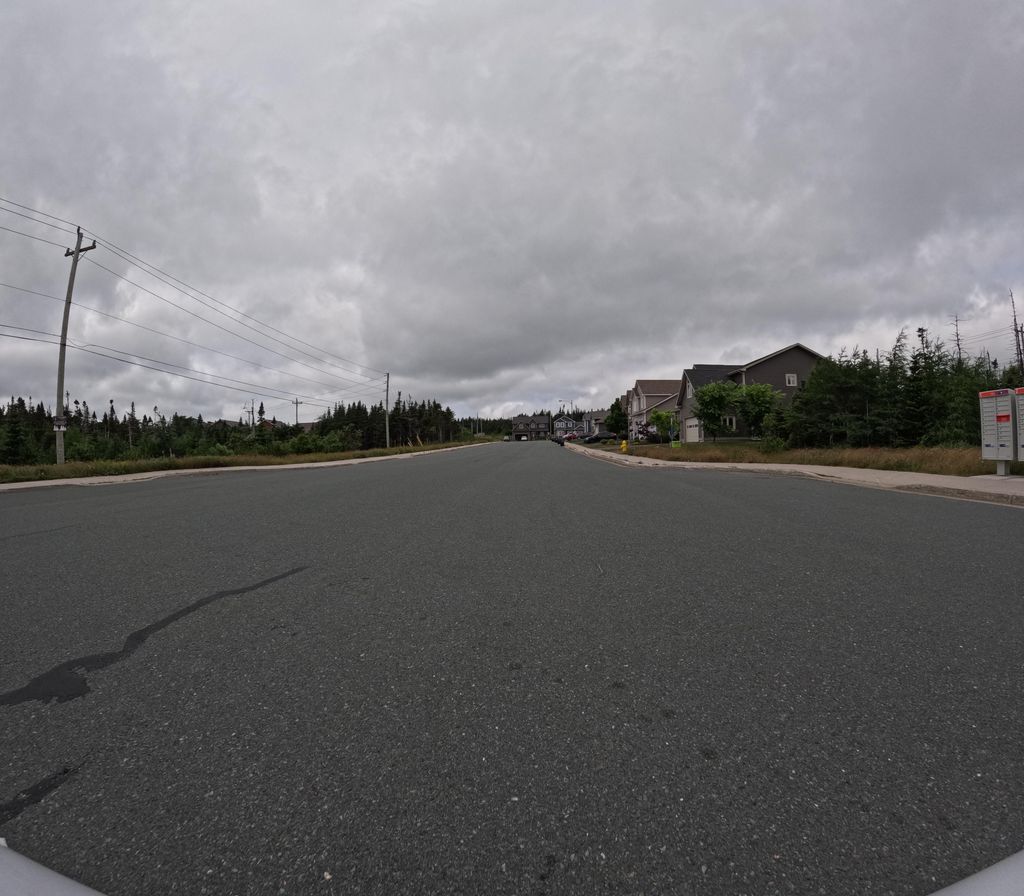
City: st_johns